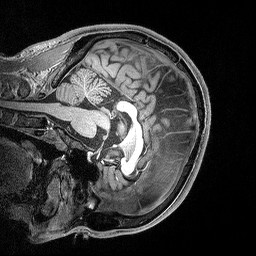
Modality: T1w
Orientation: sagittal
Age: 59
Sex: male
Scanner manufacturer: siemens
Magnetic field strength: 3 T
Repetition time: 2.3 s
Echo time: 0.00298 s